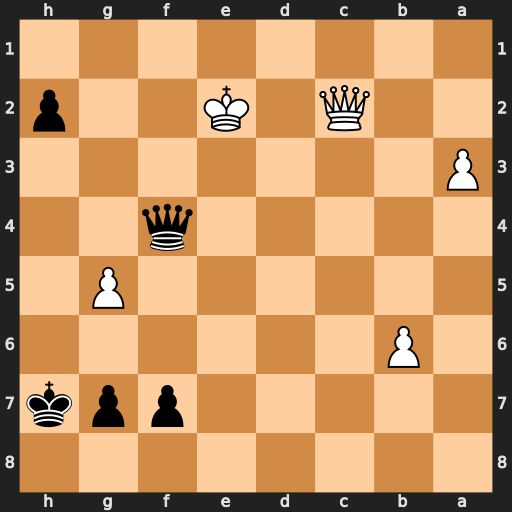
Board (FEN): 8/5ppk/1P6/6P1/5q2/P7/2Q1K2p/8
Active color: b
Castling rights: -
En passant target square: -
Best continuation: g6 Qb1 Qxg5 b7 Qg2+